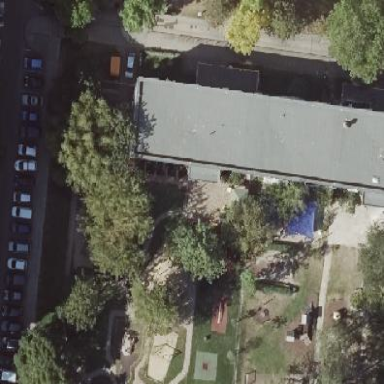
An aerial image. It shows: Flat roof kindergarten building.